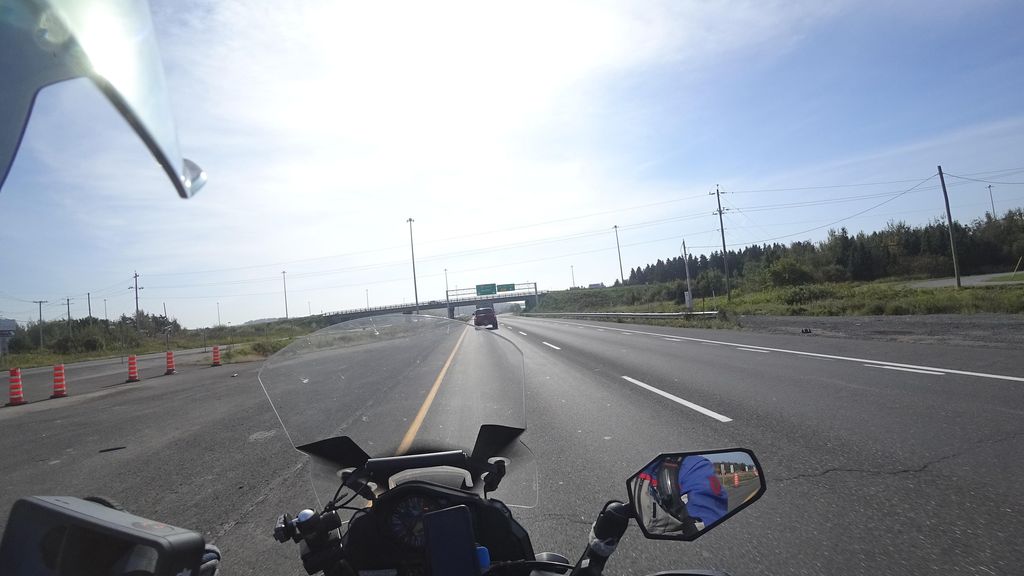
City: quebec_city